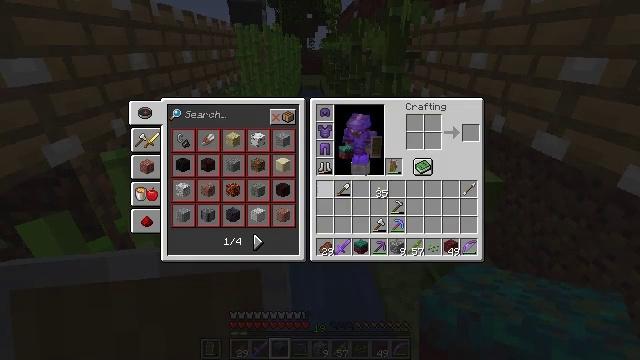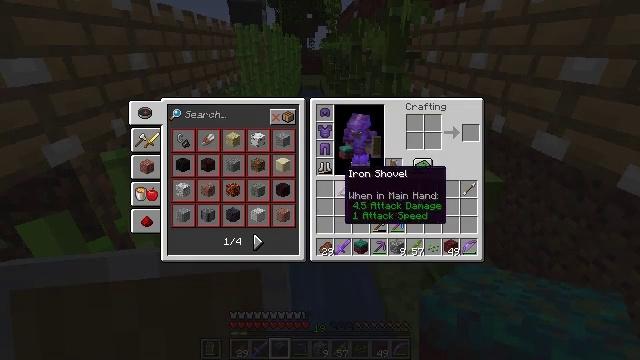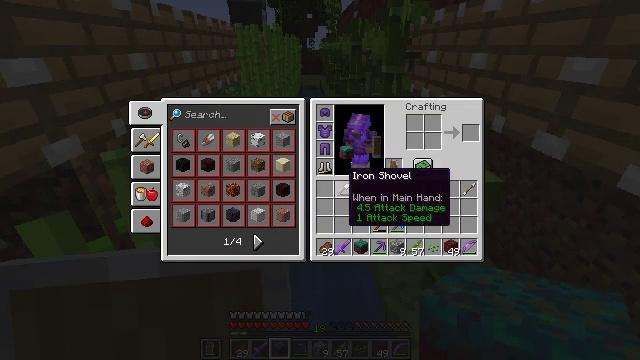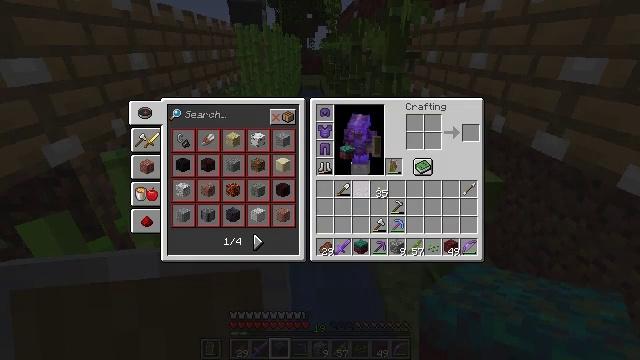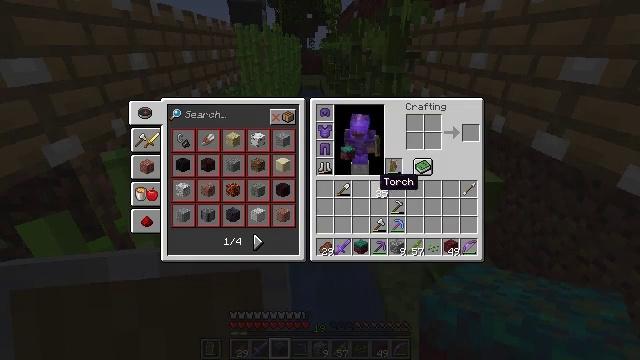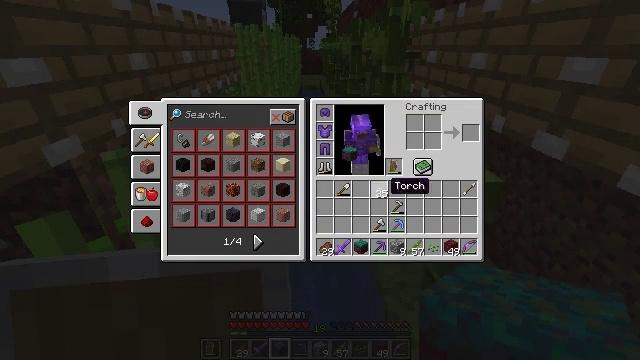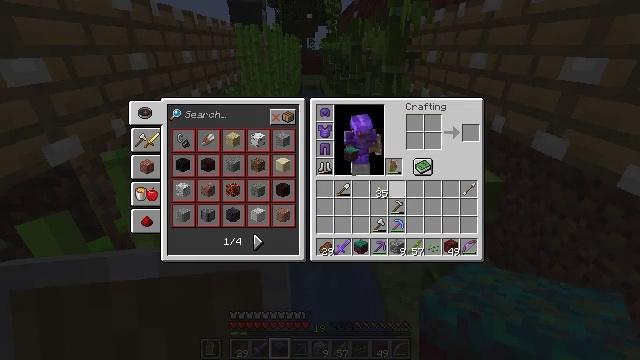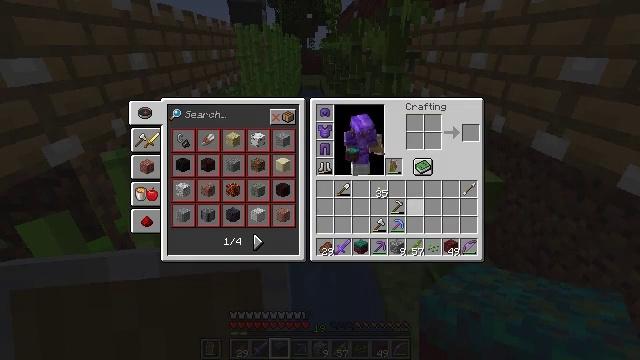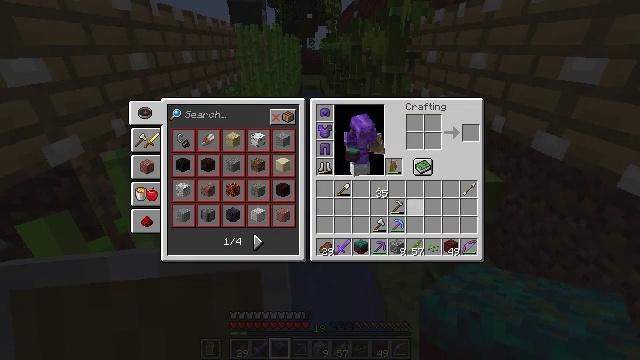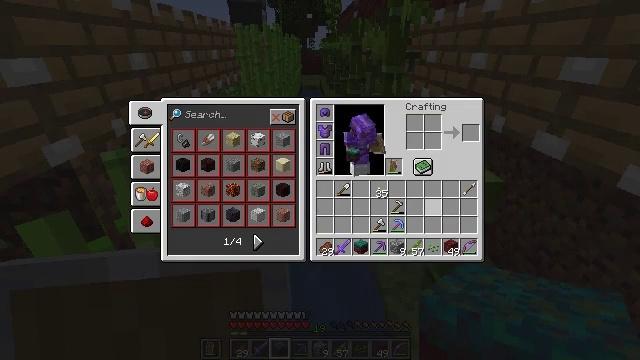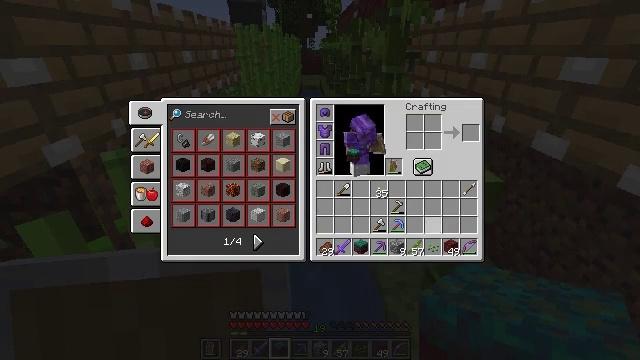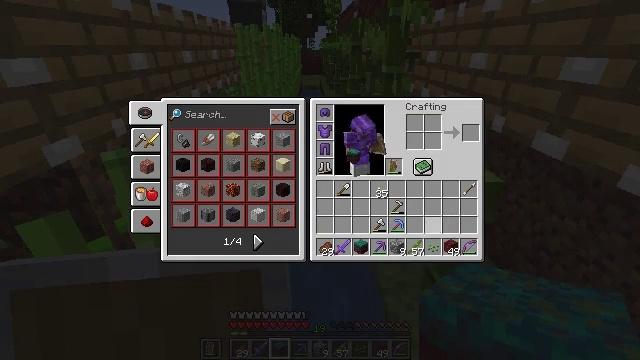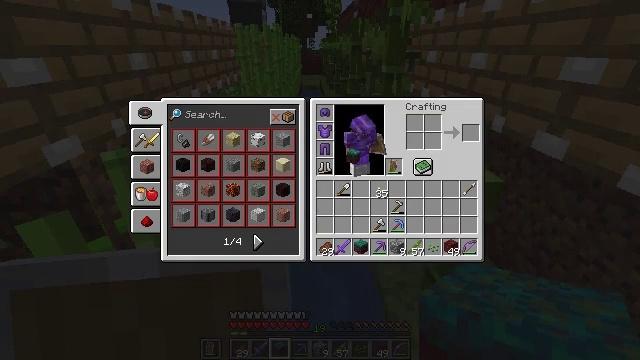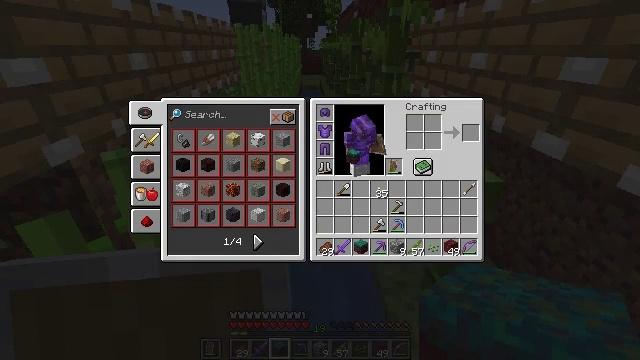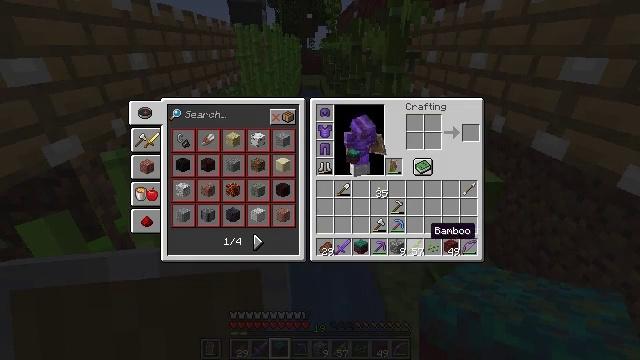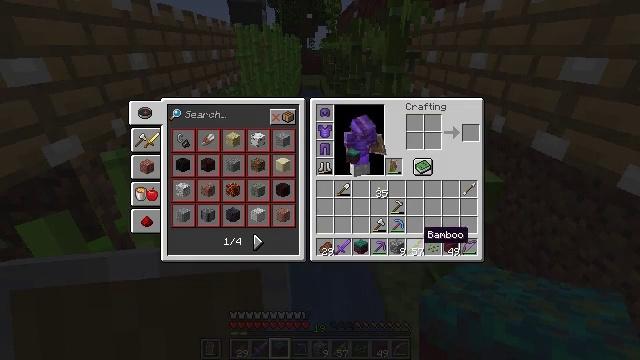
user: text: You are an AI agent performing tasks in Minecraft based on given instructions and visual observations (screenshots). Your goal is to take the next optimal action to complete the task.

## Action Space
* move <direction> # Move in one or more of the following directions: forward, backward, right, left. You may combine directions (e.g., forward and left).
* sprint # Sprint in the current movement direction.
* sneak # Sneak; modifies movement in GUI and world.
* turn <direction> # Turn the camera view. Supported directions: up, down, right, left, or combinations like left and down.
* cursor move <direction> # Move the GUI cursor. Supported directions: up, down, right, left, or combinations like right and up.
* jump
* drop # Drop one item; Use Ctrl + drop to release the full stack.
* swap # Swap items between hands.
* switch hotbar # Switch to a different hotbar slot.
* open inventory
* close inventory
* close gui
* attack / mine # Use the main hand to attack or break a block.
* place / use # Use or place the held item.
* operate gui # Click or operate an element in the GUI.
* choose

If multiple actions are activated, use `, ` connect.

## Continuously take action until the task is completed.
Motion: motion action
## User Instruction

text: Drop a bamboo.
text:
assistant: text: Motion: no_op
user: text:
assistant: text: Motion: no_op
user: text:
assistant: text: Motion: turn right
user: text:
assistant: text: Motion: turn right
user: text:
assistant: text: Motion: turn right
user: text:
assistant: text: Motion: turn right
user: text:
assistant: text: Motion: turn right
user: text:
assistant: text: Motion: turn right
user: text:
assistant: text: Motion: turn right and down
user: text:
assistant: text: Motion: turn down
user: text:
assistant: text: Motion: turn down
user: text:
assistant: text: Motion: no_op
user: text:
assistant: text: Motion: no_op
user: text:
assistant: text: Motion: no_op
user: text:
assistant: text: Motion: turn left
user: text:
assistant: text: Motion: no_op
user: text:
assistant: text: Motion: no_op
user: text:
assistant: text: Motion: no_op
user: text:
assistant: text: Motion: attack / mine
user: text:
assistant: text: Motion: attack / mine
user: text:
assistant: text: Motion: turn up, attack / mine
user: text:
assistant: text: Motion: turn up
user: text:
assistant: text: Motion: turn up
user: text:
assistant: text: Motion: turn left and up
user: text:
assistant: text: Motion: turn up
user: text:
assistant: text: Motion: turn up
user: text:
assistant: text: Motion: turn left and up
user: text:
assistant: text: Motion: turn left and up
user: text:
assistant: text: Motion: turn up
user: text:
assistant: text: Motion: turn up